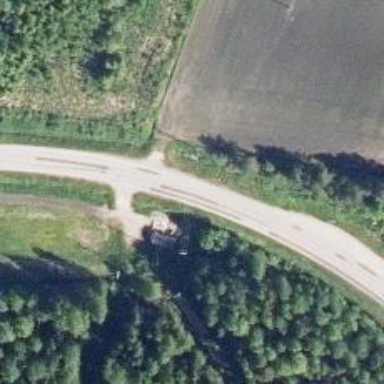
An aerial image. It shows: Tertiary road with asphalt surface.